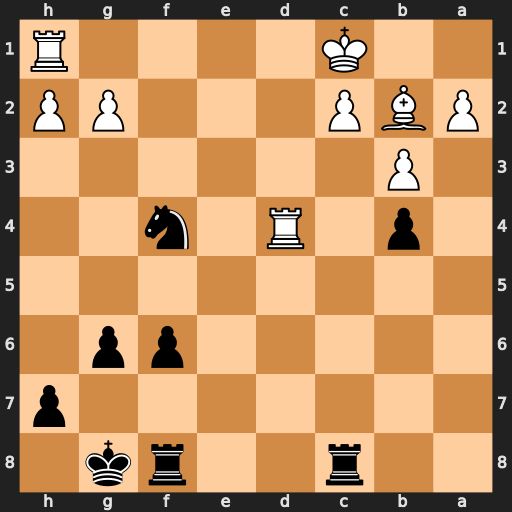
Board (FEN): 2r2rk1/7p/5pp1/8/1p1R1n2/1P6/PBP3PP/2K4R
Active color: b
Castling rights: -
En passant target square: -
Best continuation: Ne2+ Kb1 Nxd4